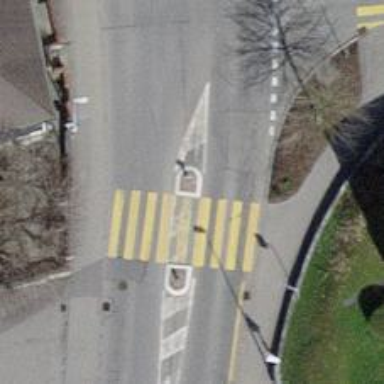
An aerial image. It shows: Marked road crossing.